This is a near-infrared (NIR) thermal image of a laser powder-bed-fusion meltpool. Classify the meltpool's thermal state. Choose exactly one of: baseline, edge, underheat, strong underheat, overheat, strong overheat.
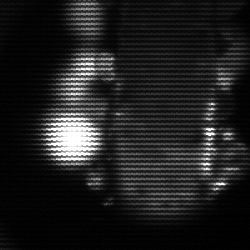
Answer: strong underheat